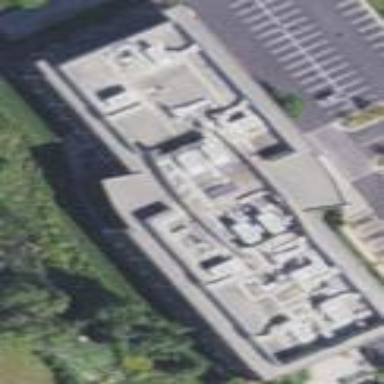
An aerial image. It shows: Office building.